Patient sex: M
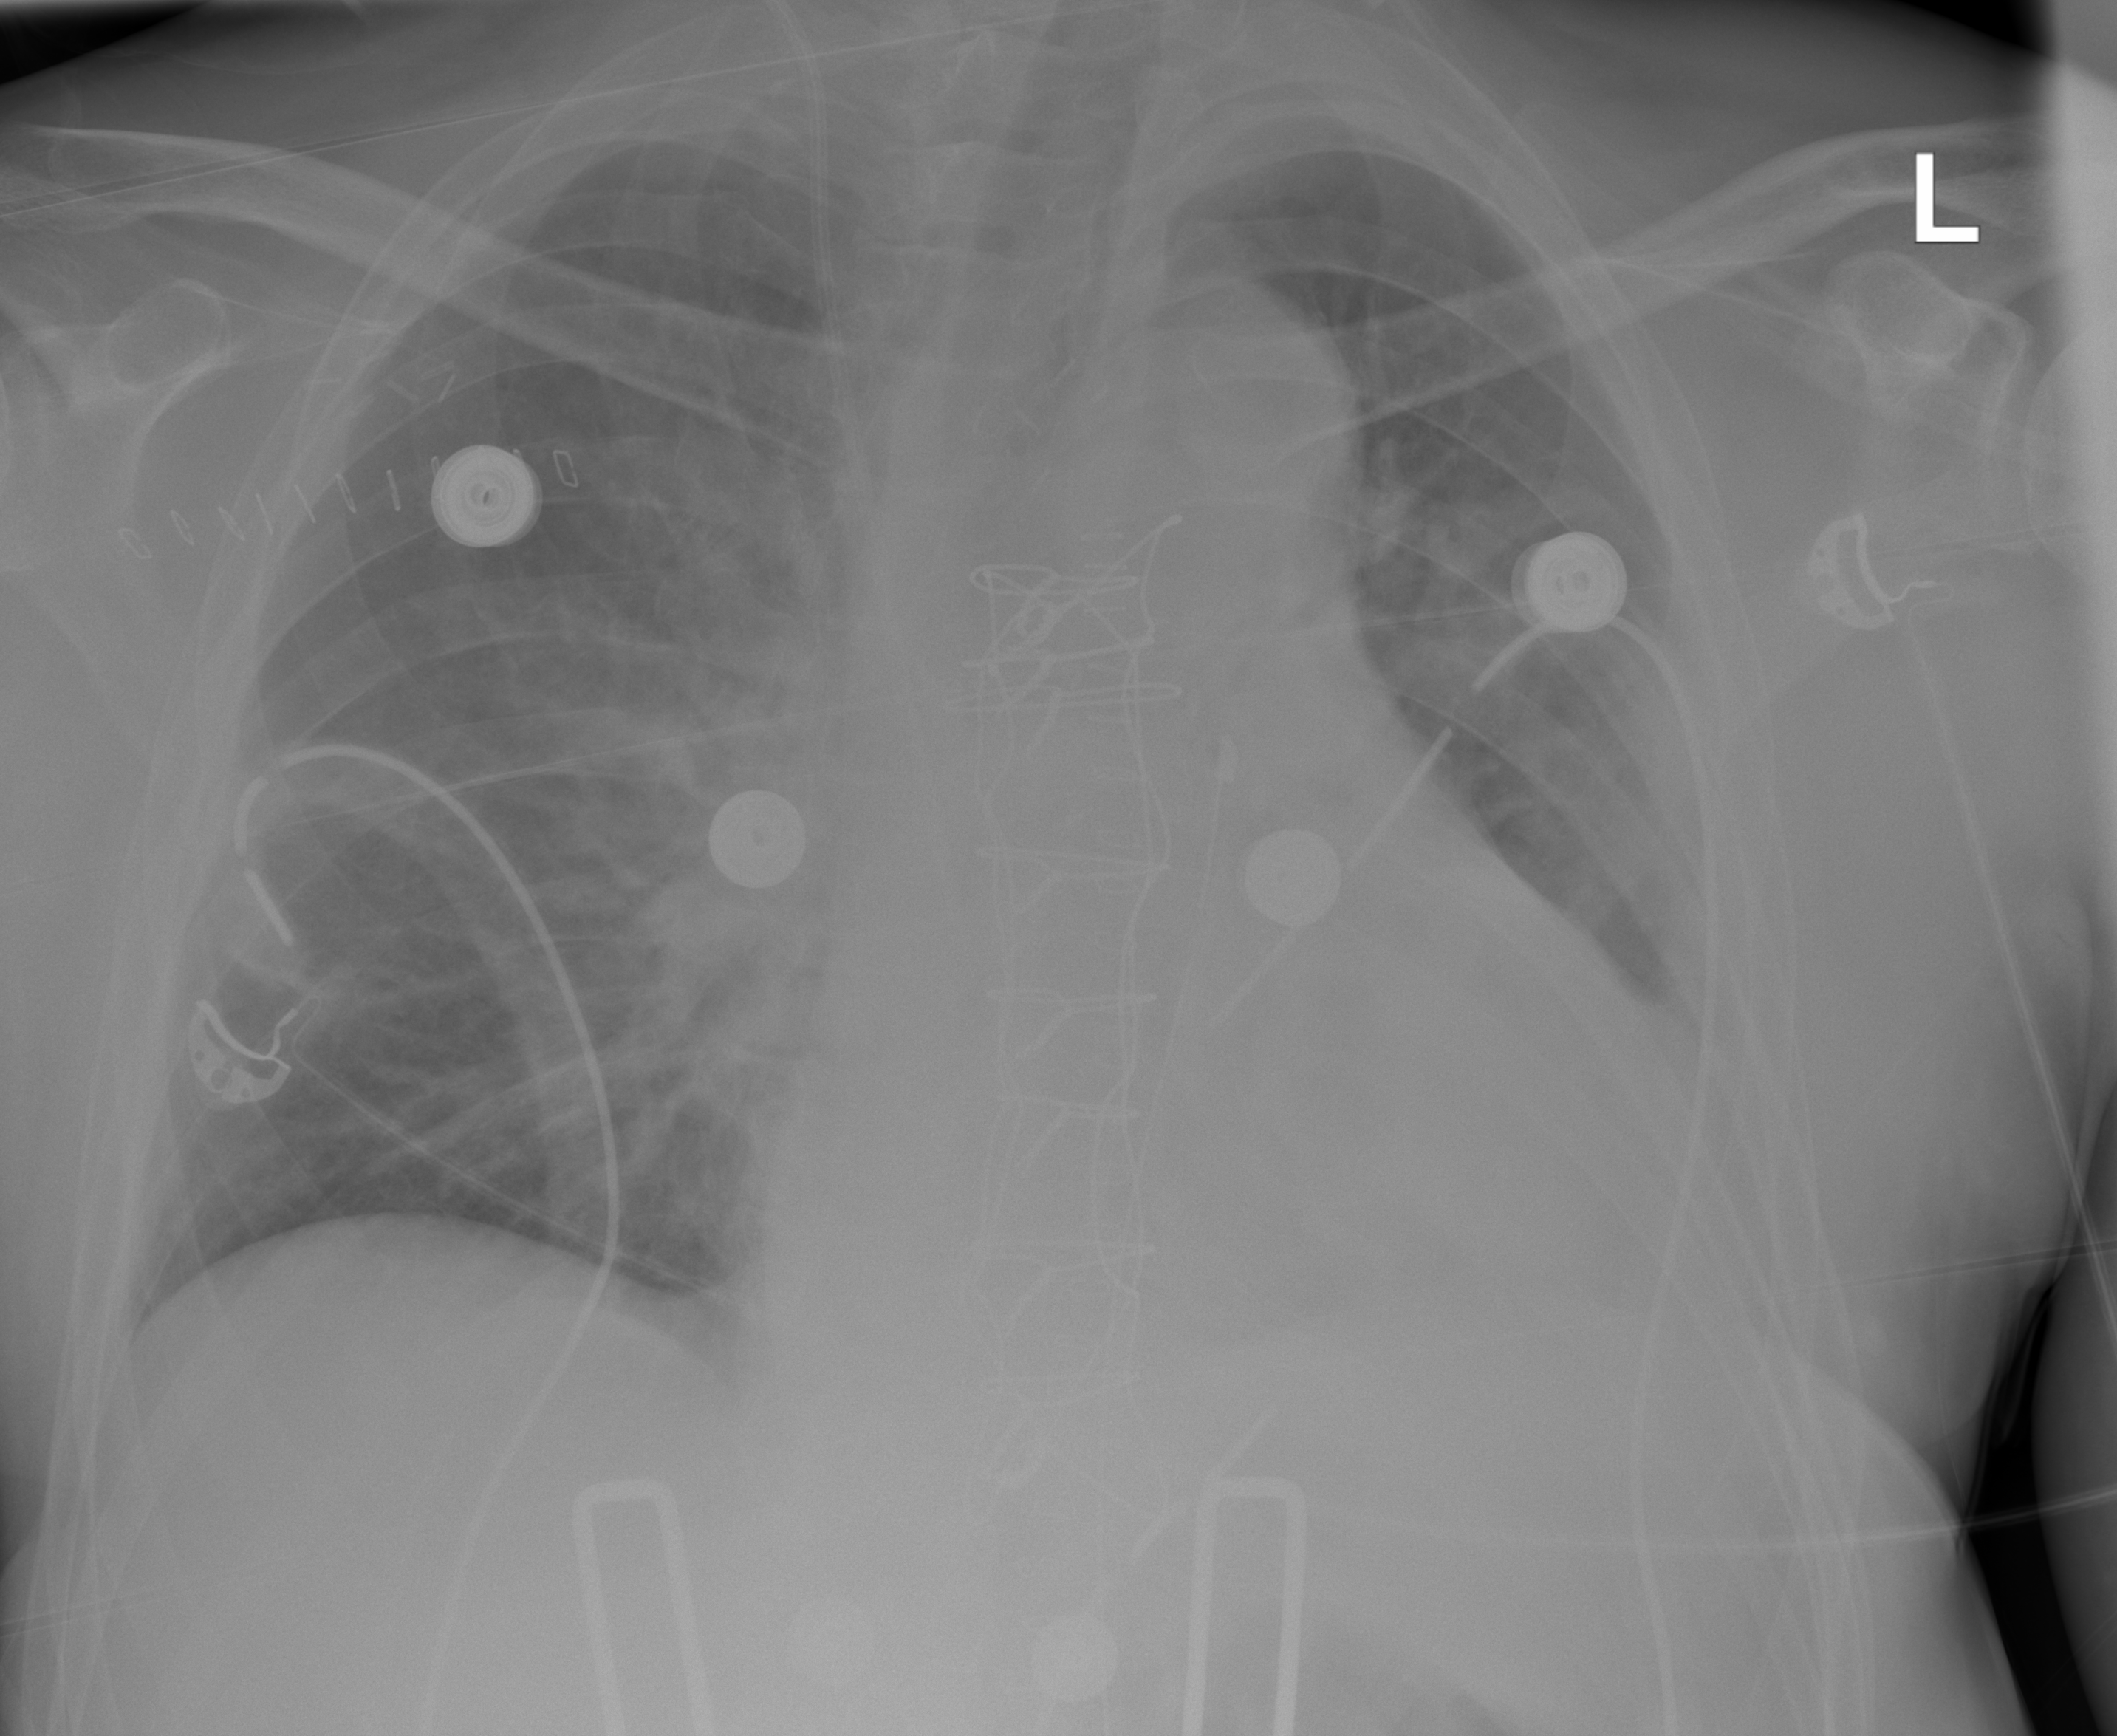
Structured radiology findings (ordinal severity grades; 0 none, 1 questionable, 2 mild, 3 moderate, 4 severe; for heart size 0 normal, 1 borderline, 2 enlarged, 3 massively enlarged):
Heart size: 2
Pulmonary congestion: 2
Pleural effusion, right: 0
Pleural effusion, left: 2
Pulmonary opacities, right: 2
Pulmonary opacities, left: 0
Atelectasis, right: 0
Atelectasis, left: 2